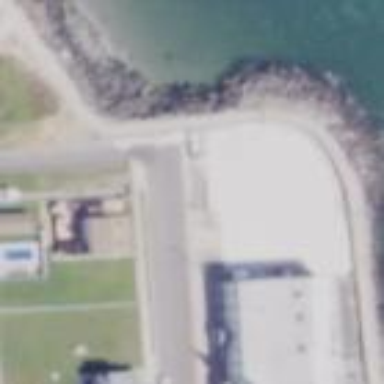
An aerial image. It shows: Concrete seawall.